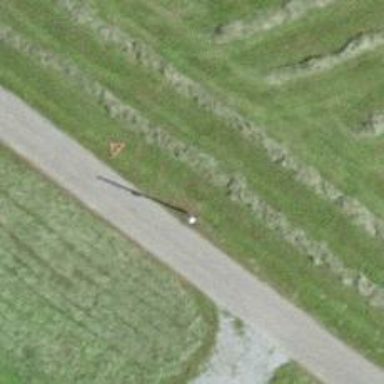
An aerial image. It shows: Minor power line.